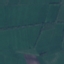
Land use / land cover: Pasture